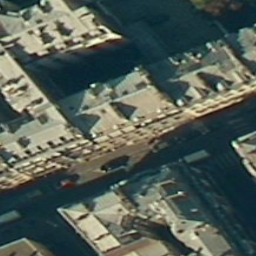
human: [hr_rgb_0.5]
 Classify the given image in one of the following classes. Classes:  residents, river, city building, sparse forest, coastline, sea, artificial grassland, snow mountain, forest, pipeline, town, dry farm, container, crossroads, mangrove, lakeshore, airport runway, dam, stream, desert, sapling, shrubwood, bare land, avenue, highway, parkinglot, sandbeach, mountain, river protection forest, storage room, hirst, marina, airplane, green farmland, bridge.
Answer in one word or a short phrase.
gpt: city building